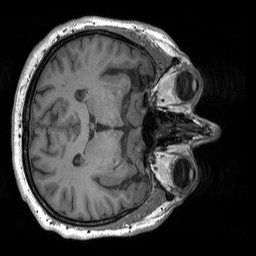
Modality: T1w
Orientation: axial
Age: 61
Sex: male
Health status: healthy
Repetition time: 1.9 s
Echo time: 0.00252 s